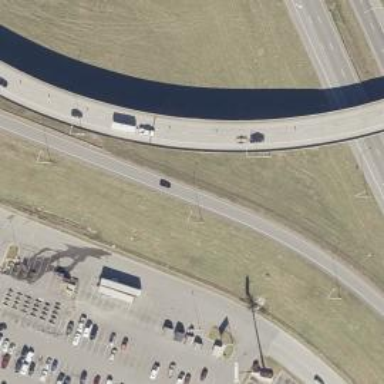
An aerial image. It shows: Asphalt motorway link.